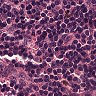
Metastatic tissue present: no